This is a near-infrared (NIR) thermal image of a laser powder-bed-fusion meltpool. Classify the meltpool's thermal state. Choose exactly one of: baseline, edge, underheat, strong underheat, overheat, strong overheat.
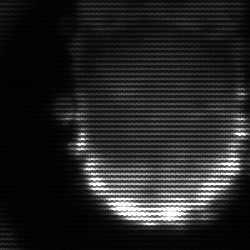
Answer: baseline